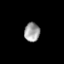
Tissue: skin
Cell type: Epithelial cells
Senescence score: 0.2708
Nuclear area (px): 286
Mean DAPI intensity: 159.538